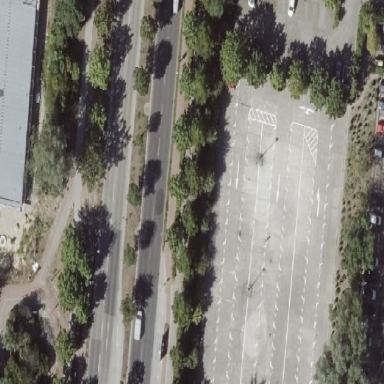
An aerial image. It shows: Parking area with surface.